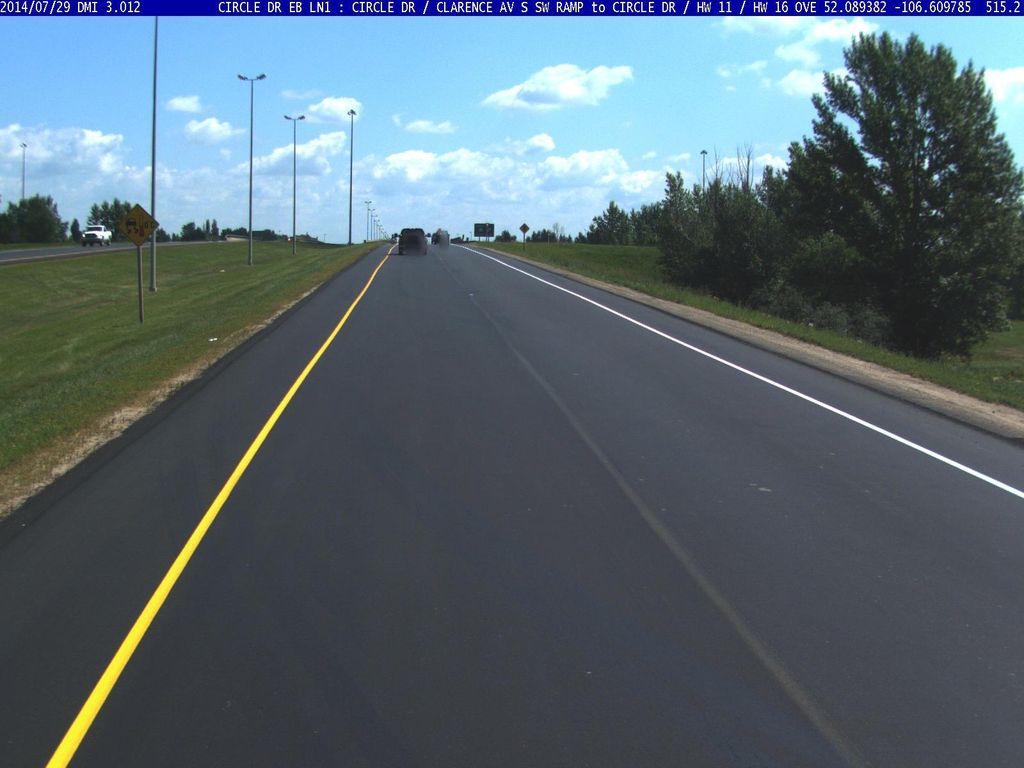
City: saskatoon